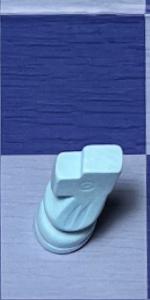
Label: Knight_White